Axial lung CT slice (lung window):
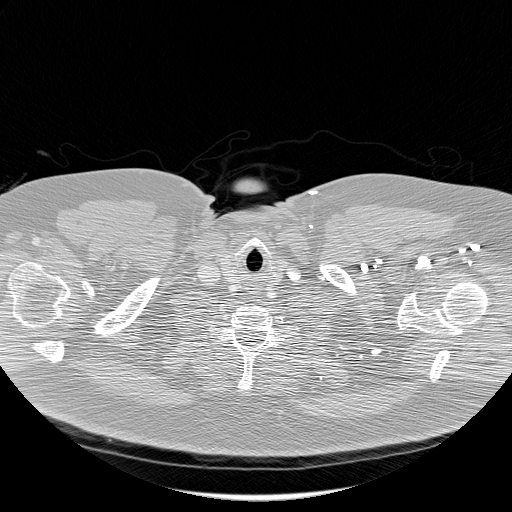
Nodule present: no